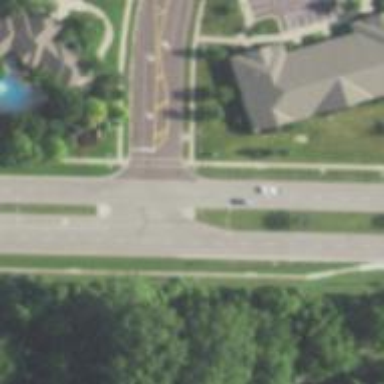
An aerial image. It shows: Solid stop line on the road.